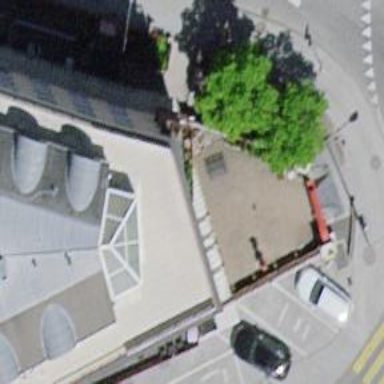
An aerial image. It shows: Restaurant.